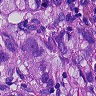
Metastatic tissue present: yes